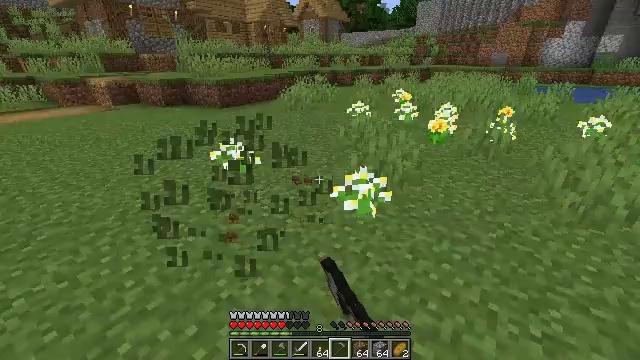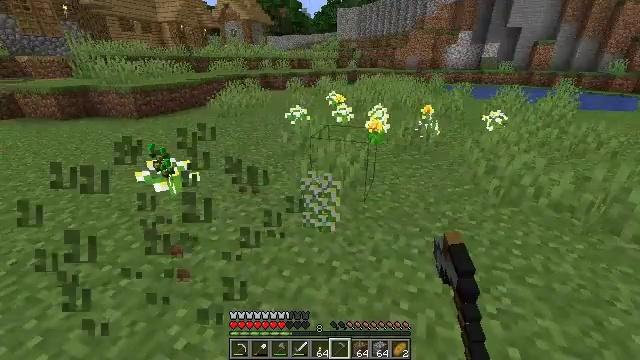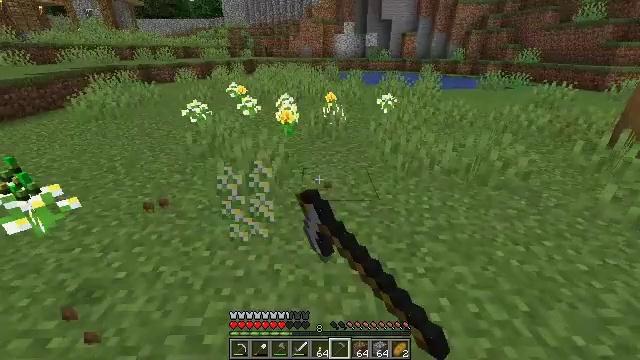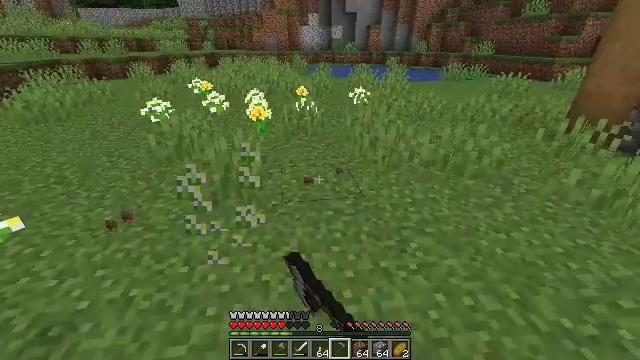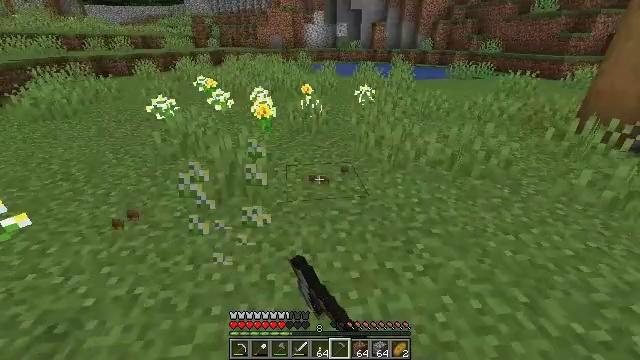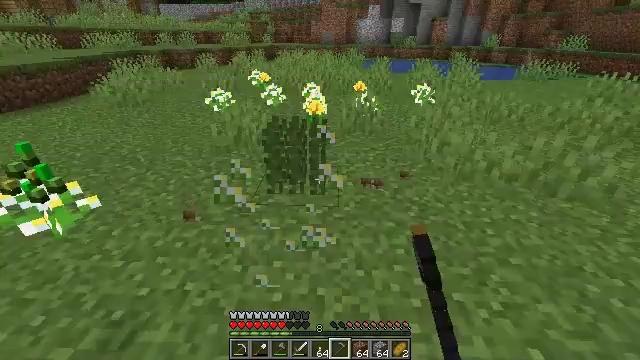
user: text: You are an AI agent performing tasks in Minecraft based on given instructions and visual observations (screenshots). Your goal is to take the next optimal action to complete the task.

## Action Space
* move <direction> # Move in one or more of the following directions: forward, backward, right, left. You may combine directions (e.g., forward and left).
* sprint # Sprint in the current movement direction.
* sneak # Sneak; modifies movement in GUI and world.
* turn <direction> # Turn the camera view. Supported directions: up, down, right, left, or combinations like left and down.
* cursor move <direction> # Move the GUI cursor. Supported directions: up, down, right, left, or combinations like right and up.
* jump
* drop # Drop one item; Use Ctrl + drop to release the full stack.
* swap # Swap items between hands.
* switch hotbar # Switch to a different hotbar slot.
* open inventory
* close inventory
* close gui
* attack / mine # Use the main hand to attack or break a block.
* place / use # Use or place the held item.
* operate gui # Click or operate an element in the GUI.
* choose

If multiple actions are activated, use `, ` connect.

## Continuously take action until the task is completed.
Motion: motion action
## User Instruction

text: Gather azure bluet from the ground.
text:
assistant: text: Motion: move forward and move left, turn right, attack / mine
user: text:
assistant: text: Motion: move forward and move left, turn right and down, attack / mine
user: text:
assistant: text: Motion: move forward, turn right and down, attack / mine
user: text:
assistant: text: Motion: move forward and move left, attack / mine
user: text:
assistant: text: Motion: move forward and move left, turn left, attack / mine
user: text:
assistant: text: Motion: attack / mine